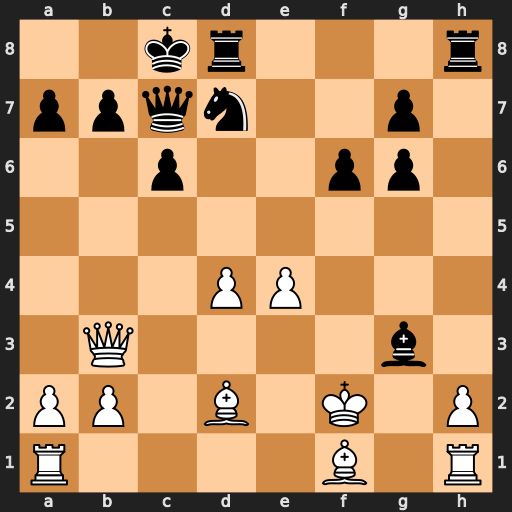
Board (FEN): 2kr3r/ppqn2p1/2p2pp1/8/3PP3/1Q4b1/PP1B1K1P/R4B1R
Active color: w
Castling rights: -
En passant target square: -
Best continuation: Qxg3 Qxg3+ Kxg3